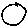
Label: circle